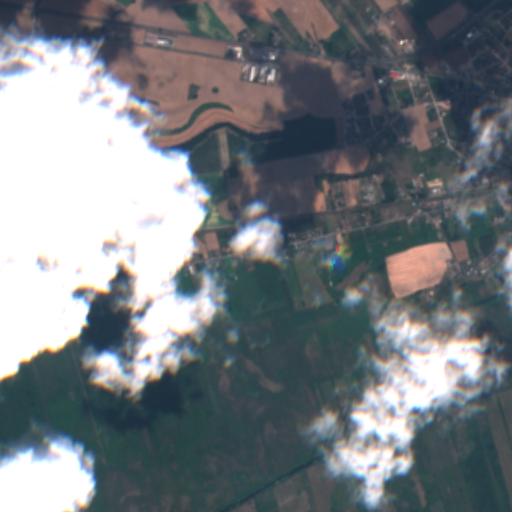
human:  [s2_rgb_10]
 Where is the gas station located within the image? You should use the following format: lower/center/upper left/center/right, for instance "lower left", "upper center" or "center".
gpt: The gas station is located in the upper center of the image.
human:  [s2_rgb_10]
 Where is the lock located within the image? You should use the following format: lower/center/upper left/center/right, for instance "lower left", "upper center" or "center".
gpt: The lock is located in the lower right of the image.
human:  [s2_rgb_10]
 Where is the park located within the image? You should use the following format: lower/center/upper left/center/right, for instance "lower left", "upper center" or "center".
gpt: The park is located in the upper right of the image.
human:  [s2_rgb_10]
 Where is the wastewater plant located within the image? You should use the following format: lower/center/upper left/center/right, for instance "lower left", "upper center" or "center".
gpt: The wastewater plant is located in the center right of the image.
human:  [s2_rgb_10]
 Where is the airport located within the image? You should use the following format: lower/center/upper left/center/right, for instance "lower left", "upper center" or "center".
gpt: There is no airport in the image.